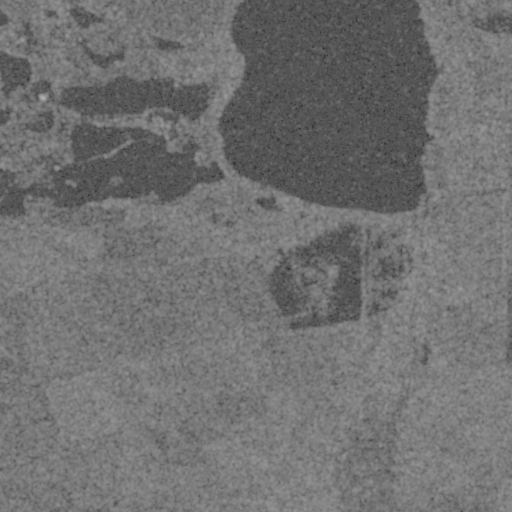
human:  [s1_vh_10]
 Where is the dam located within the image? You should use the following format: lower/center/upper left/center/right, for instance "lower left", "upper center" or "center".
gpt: The dam is located in the center right of the image.
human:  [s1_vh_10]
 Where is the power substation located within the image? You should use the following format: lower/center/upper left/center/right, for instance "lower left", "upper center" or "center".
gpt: The power substation is located in the center right of the image.
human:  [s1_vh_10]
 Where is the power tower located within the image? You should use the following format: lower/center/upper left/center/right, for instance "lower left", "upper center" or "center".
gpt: The power tower is located in the center right of the image.
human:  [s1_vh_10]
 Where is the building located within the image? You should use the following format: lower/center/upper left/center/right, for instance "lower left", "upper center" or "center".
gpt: The building is located in the upper right of the image.
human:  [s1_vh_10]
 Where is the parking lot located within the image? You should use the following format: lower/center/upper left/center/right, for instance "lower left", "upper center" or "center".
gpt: There is no parking lot in the image.

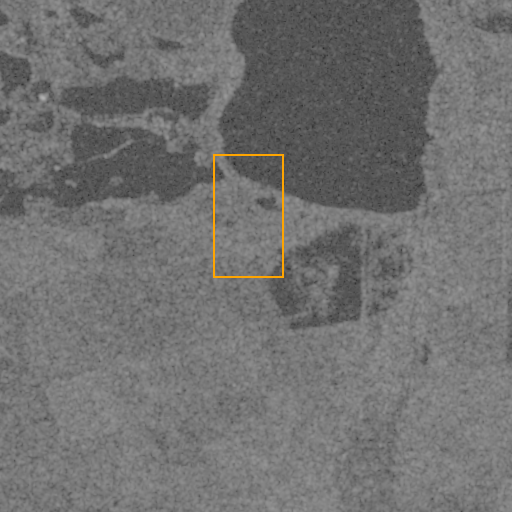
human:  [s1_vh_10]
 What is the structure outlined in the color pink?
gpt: There is no pink outline.
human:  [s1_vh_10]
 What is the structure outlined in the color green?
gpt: There is no structure outlined in green.